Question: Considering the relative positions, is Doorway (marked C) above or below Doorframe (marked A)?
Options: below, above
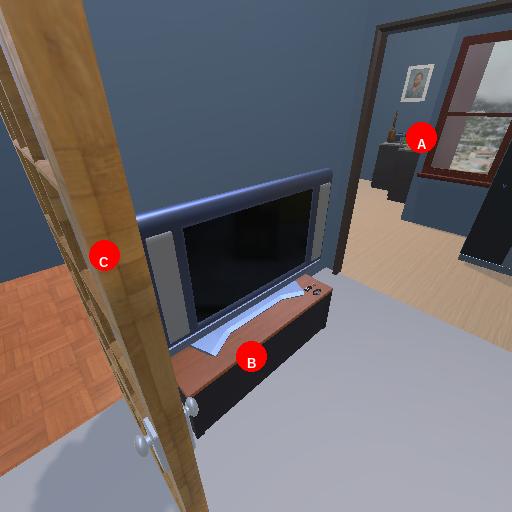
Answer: below